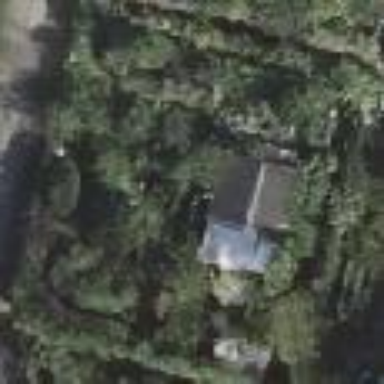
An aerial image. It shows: Plot in the allotments.